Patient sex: M
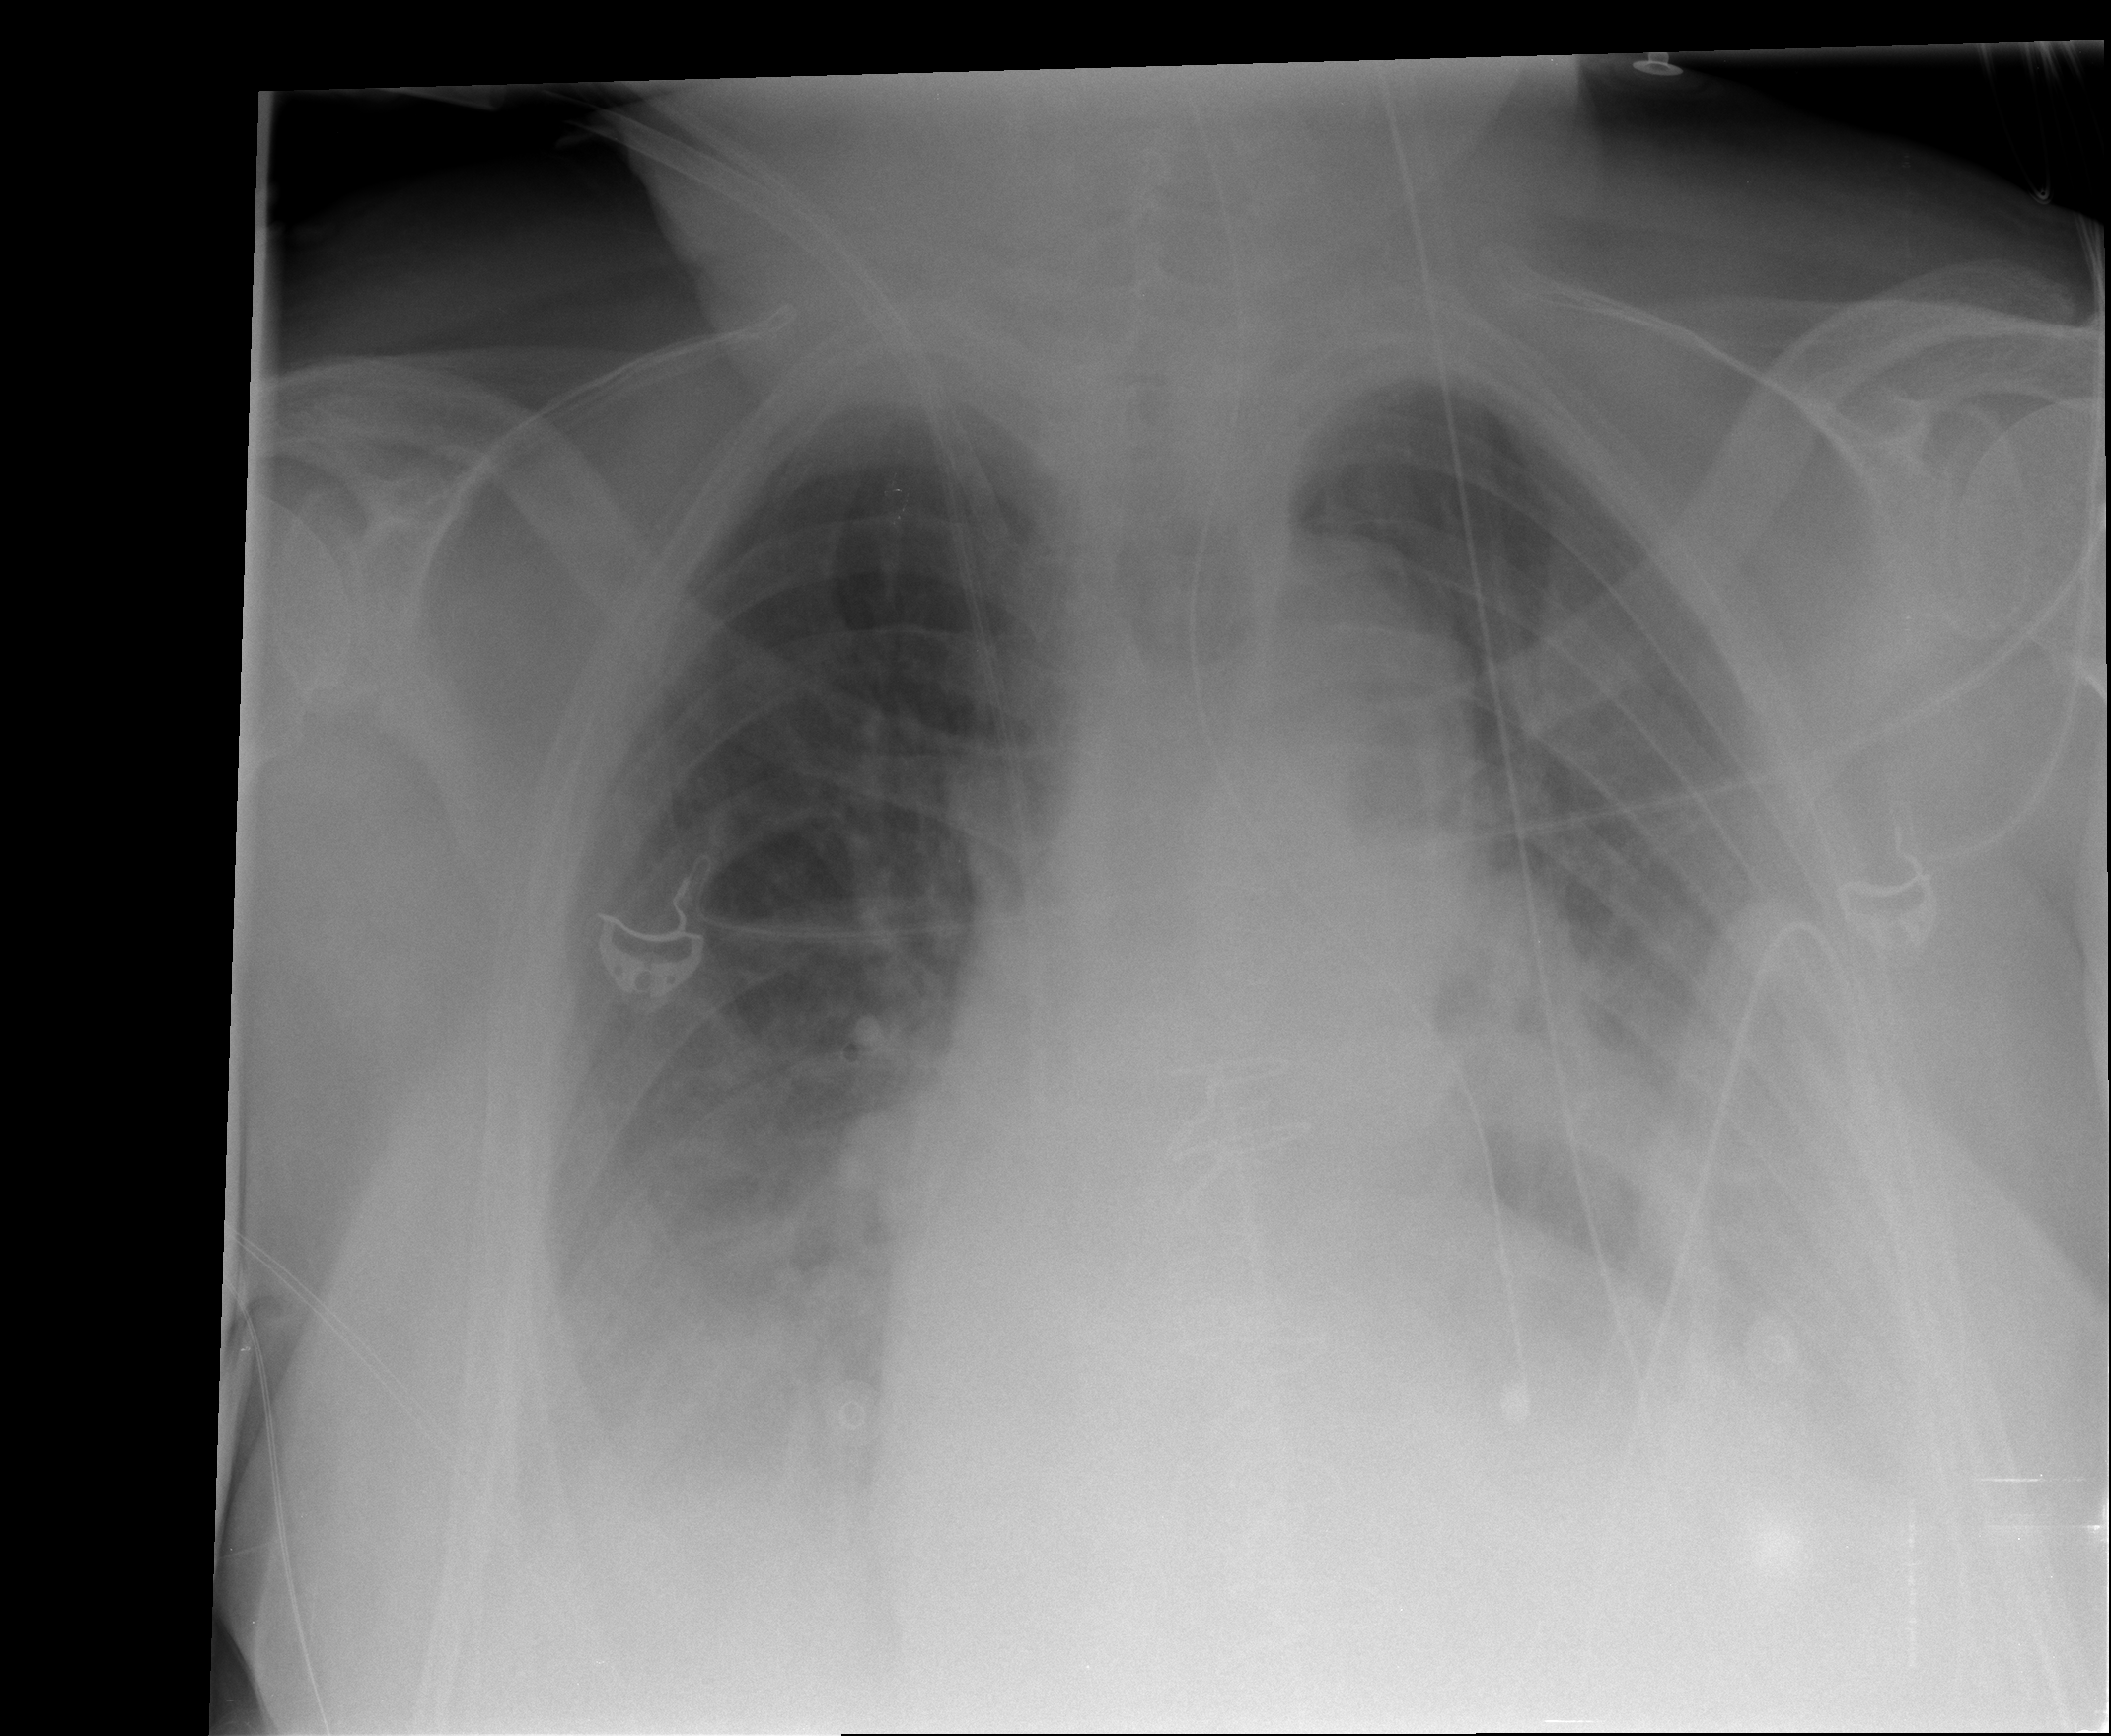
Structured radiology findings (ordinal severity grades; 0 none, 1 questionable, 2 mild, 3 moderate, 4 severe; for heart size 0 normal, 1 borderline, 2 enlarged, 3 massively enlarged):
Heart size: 1
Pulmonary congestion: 2
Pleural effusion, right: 2
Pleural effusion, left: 3
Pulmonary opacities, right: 0
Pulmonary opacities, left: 0
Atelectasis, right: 2
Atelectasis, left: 2